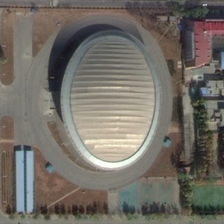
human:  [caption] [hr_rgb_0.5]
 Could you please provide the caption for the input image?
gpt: an oval white gymnasium is located between two parallel roads near some buildings and two basketball courts and a football field .

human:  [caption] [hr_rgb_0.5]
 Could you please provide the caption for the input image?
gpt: an oval center is near some red blocks .

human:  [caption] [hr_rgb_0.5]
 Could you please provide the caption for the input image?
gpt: it is a majestic oval center standing besides roads and houses .

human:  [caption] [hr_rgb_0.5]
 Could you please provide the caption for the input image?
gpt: an oval white gymnasium is located between two parallel roads near some buildings and two basketball courts and a football field .

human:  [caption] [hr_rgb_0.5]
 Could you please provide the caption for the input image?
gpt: an oval center building is between two parallel roads and several buildings with some green trees .